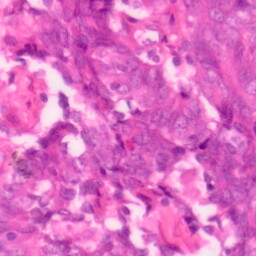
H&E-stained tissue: Colon